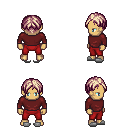
a pixel art fantasy rpg character, male body template, human, tanned skin, maroon long-sleeve shirt, red pants, white blonde parted hairstyle, white slippers, four views (front, back, left, right), 2x2 character sprite sheet, small pixel art, hard edges, no anti-aliasing